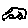
Label: car